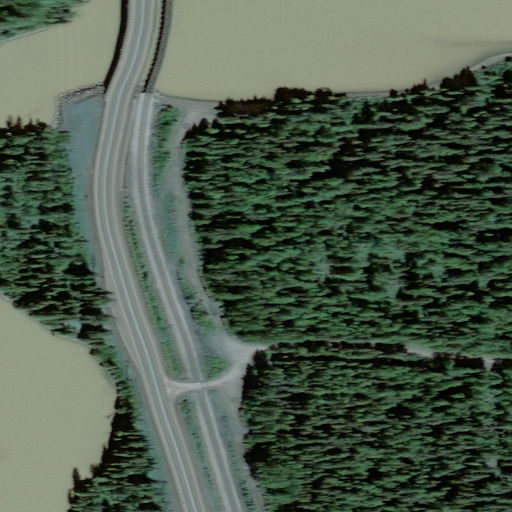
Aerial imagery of cape in Alaska named Crown Point containing only unknown